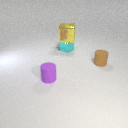
small cyan metal cube behind small purple rubber cylinder